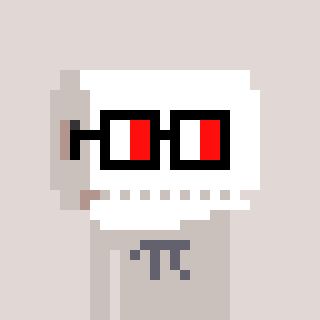
a pixel art character with square glasses with black frames and red eyes, a toiletpaper-full-shaped head and a foggrey-colored body on a warm background